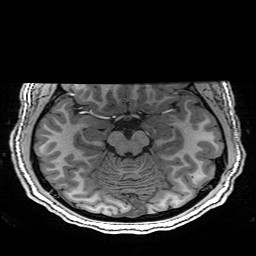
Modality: T1w
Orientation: coronal
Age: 21
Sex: female
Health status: healthy